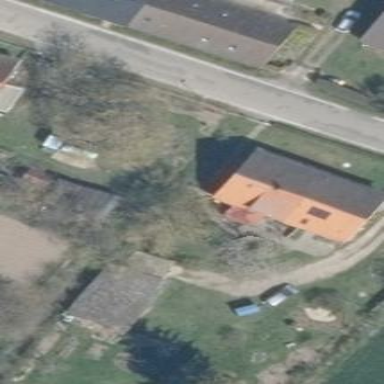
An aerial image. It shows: Detached building.